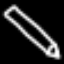
Label: pencil